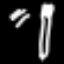
Label: fork